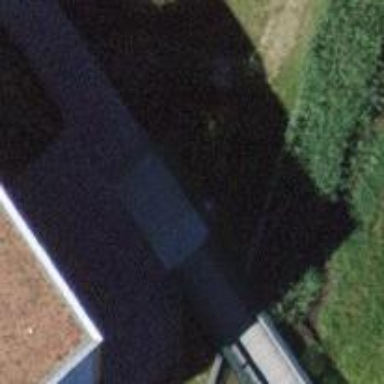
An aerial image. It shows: Path leading to bridge.